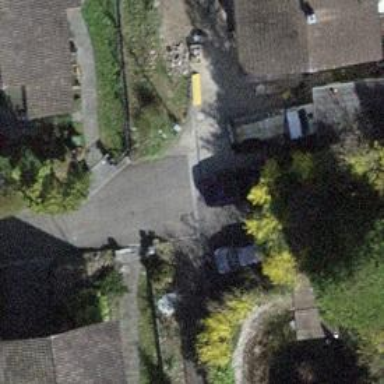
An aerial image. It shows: Residential road with cobblestone surface.